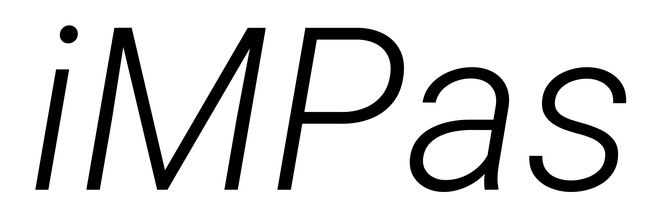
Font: Roboto-Italic_Light_Italic